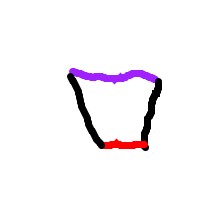
Shape: trapezoid